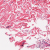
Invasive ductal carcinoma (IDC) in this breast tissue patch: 0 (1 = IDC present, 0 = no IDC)